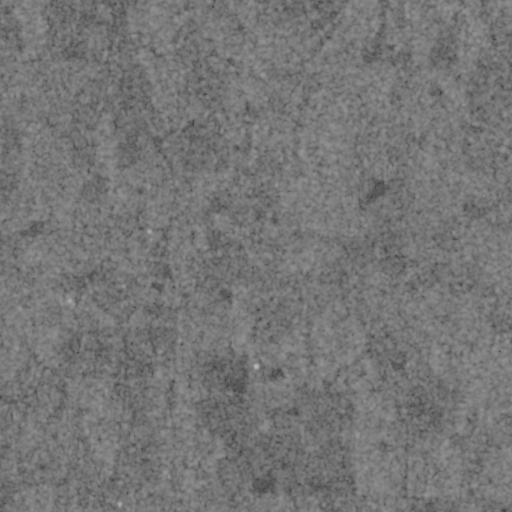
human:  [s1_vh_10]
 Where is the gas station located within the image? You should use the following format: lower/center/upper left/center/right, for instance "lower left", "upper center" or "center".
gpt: The gas station is located in the center left of the image.
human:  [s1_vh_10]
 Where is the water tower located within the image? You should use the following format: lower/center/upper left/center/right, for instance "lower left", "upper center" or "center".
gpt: The water tower is located in the center left of the image.
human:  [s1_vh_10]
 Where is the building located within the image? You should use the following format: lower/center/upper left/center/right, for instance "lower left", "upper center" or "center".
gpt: The building is located in the center left of the image.
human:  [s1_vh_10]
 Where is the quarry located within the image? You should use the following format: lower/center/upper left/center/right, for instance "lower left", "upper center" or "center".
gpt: There is no quarry in the image.

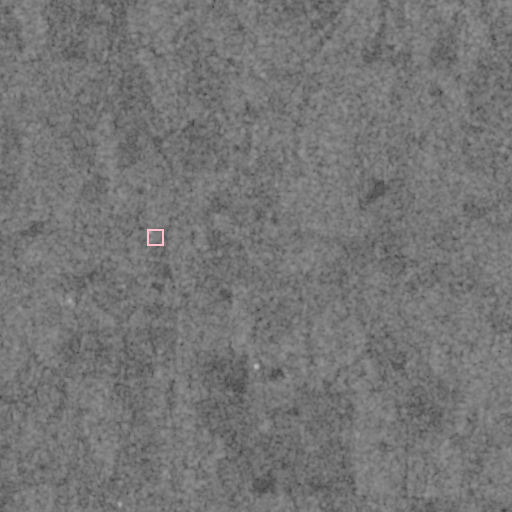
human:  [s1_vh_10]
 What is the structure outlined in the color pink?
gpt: The structure outlined in pink is a building.
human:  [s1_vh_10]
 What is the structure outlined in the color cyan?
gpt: There is no cyan outline.